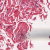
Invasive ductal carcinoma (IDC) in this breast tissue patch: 0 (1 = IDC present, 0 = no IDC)